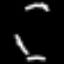
Label: octagon